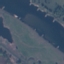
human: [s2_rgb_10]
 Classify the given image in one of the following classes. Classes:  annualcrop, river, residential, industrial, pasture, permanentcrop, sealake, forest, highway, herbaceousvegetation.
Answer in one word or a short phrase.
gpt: River